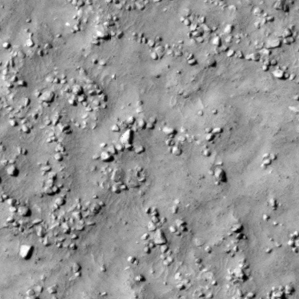
Label: non_frost